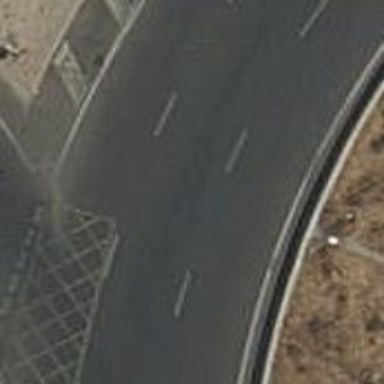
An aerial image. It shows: Primary highway with asphalt surface leading to roundabout.